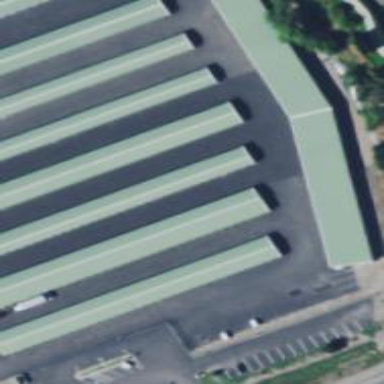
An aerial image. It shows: Storage rental shop located in building.